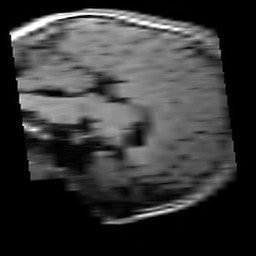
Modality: T1w
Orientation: sagittal
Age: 27
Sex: male
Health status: healthy
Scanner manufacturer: siemens
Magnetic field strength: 3 T
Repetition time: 4.1 s
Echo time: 0.0085 s